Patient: sex F, age 56
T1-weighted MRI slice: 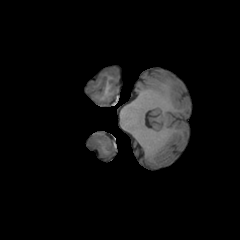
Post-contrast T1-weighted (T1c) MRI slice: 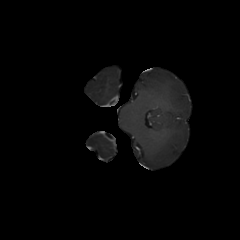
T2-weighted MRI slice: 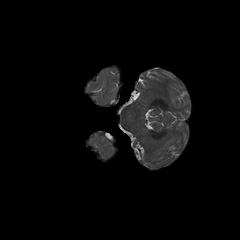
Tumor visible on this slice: no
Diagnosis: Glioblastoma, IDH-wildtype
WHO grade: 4